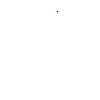
Particle: proton